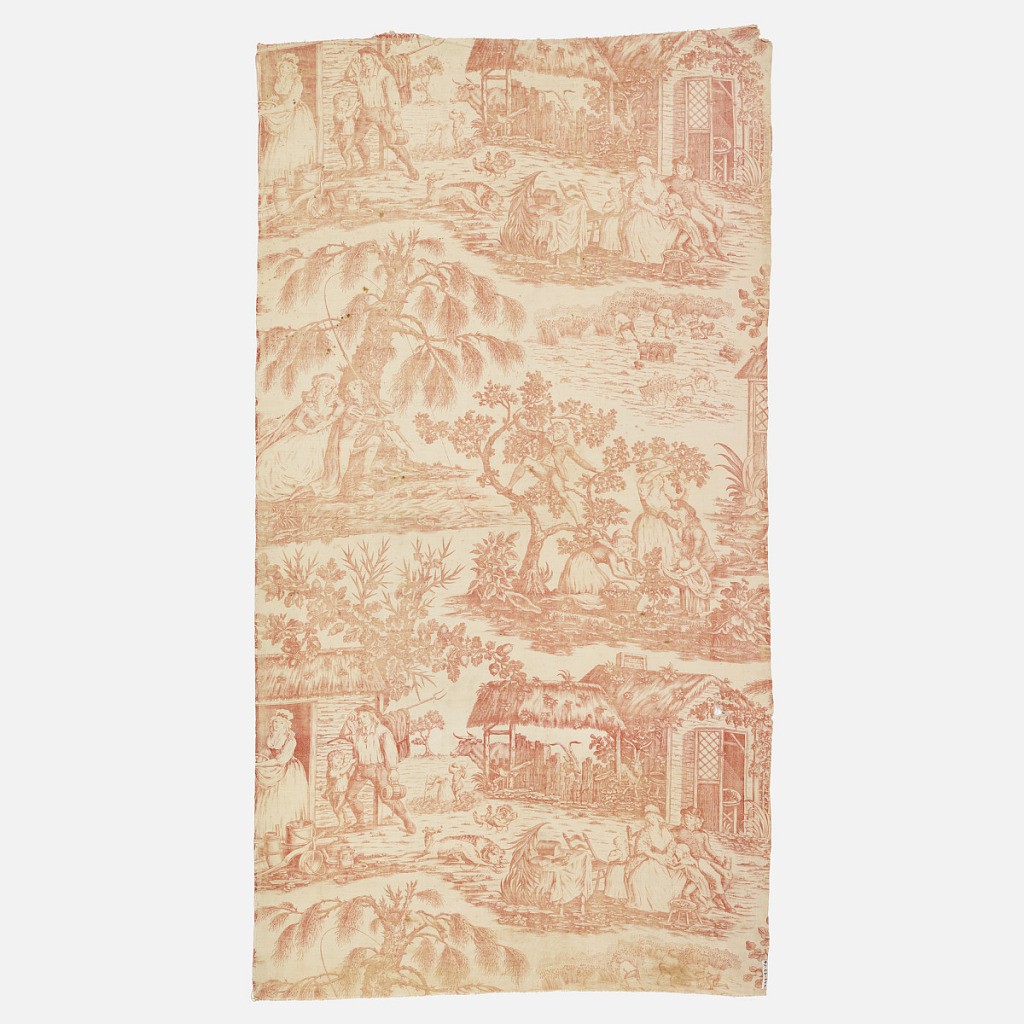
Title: Textile
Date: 18th century
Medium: cotton Technique: printed by engraved copper plate on plain weave
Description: Textile printed in red on white background showing four vignettes of country scenes with people and their  virtues.